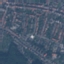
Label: Residential